Question: I have a div (it's a popup for an openlayers map, but it could pretty much be any fixed size div), that contains a jquery ui menu (which is wrapped in a ul). The menu doesn't fit inside the div very well, so I'd like to make the menu float above it so that as the menu grows I don't have to grow the size of the containing div. Is this possible?
The containing div is itself positioned absolutely, I've tried setting the 'ul' that represents the menu to 'position:absolute;z-index:100' but that doesn't work. I've also tried setting 'overflow:visible' with no joy.
This screenshot shows the issue I have:

I've added a <URL> that opens a popup when you click the small orange circle, and you can see that the menu inside there is bigger than the containing div.
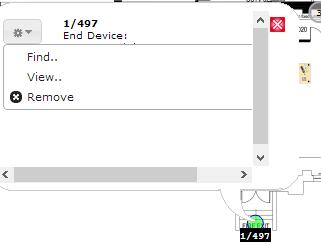
Answer: If you tell me that my answer is not what you mean I will delete it cause I am not sure what you really need to do. You want this scrolls to disappear and if the text is bigger than the popup just to float over no matter it is going outline ?
If this is what you want you have to remove the 'overflow: auto' from '.olFramedCloudPopupContent' and again to remove 'overflow: auto' from inline style of the element '#chicken_contentDiv' (I am not sure that you add it with jQuery).